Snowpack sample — Buffalo Mountain, Silverthorne, Colorado, USA (2/22/26, 2:02 PM MST)
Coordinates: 39.622, -106.113
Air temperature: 33 °F
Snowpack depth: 63 cm
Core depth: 50 cm
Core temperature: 26.6 °F
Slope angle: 11°, slope face: 116°
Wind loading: low
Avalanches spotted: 0
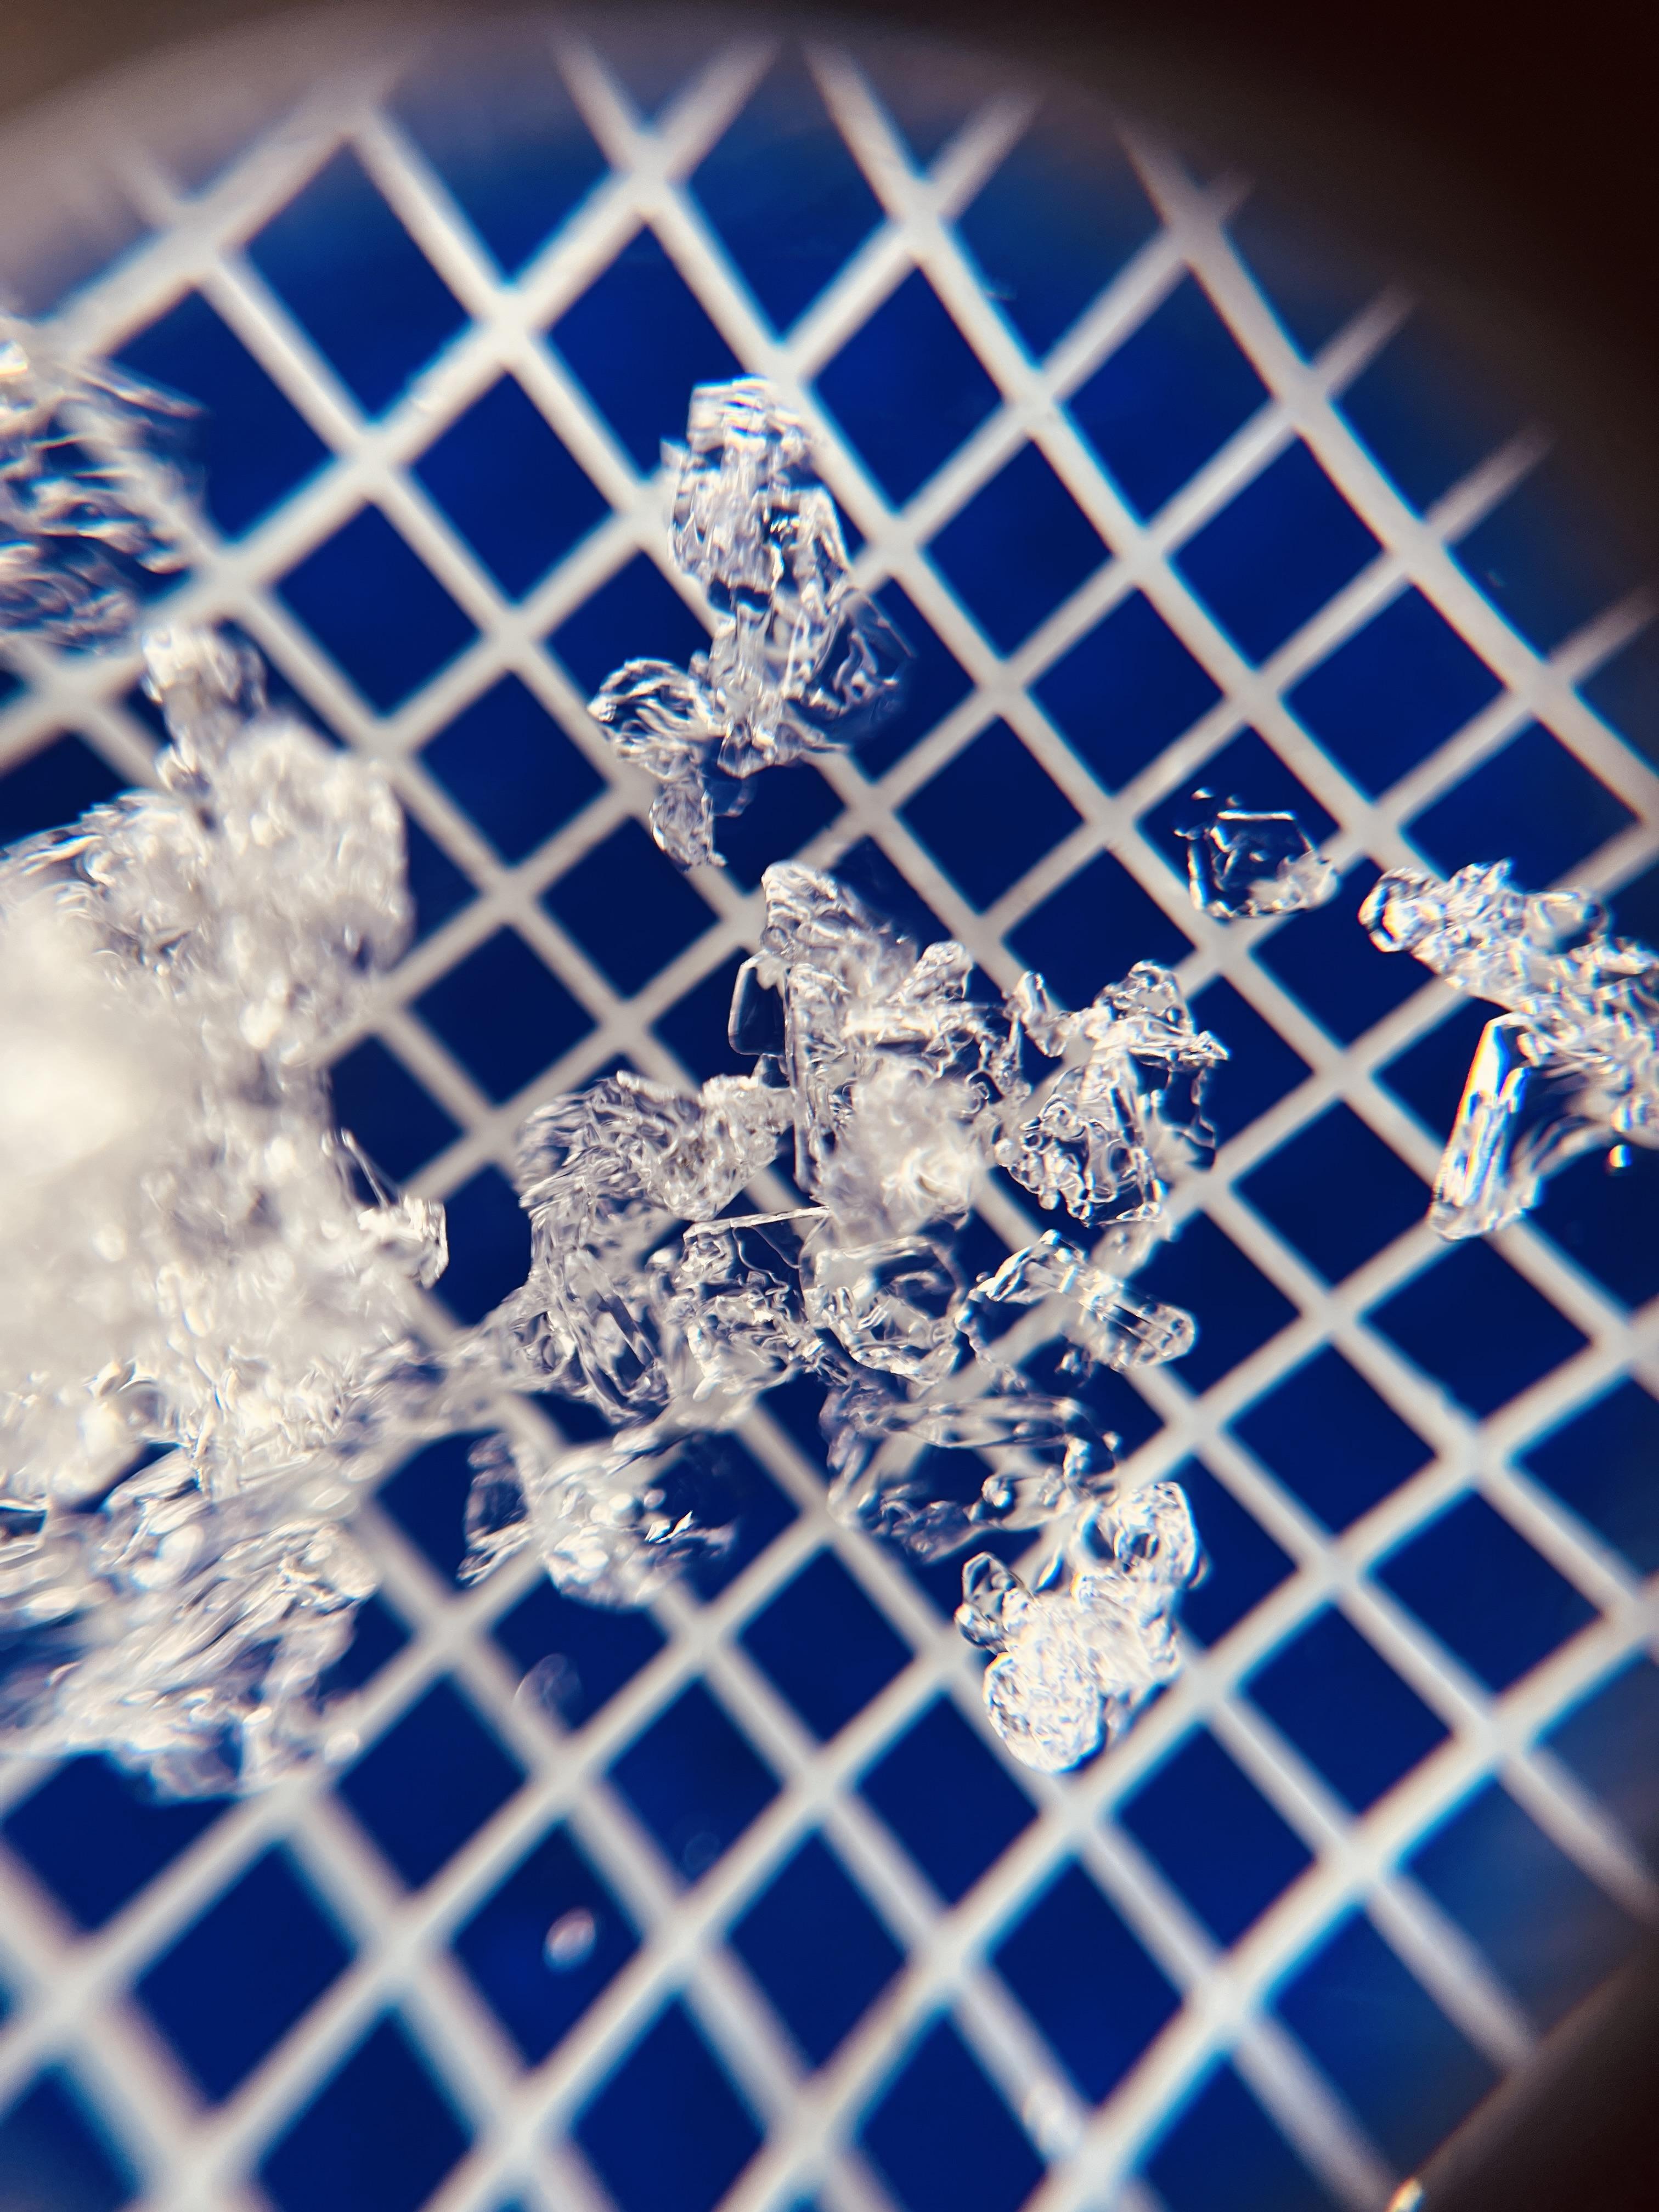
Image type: magnified_profile
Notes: In a firebreak similar to site 1, minimal wind loading with no spotted avalanches (not many faces in view though)